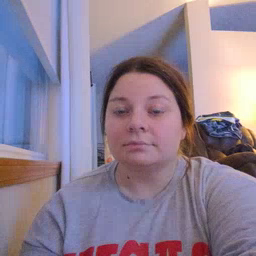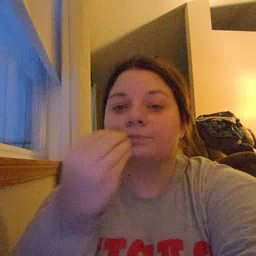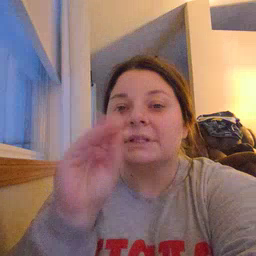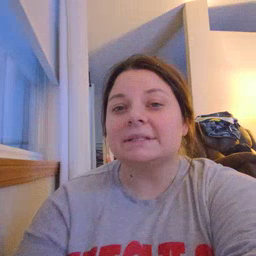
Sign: kiss